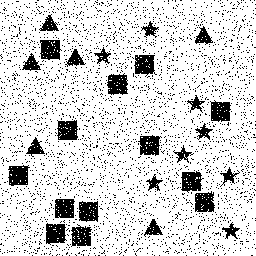
Squares: 13
Triangles: 6
Stars: 8
Total shapes: 27